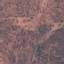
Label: HerbaceousVegetation